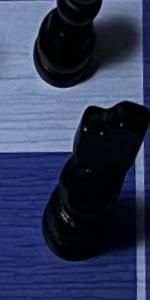
Label: Knight_Black